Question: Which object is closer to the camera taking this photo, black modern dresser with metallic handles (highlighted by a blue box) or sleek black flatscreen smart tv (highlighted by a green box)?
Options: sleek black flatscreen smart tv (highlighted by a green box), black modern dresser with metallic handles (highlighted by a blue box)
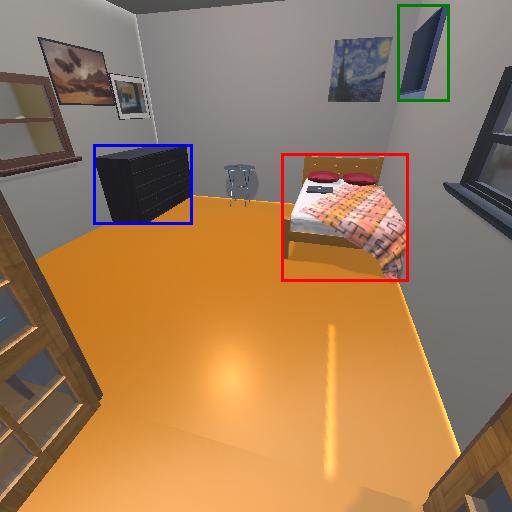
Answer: sleek black flatscreen smart tv (highlighted by a green box)